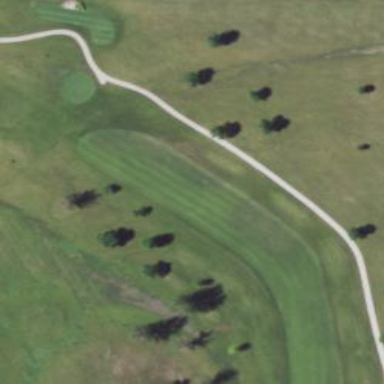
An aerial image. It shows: View of golf hole.